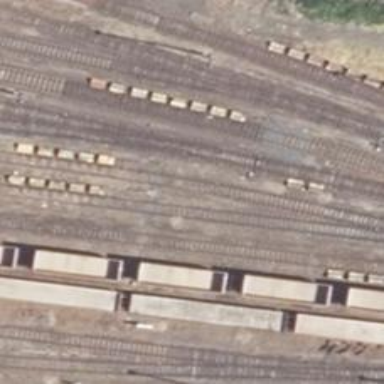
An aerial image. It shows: Railway switch.